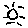
Label: sun